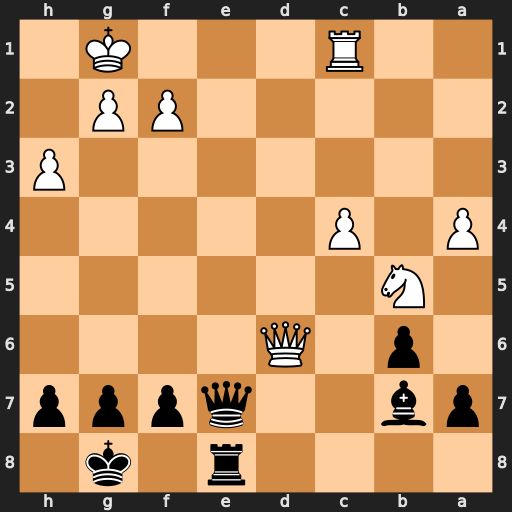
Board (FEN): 4r1k1/pb2qppp/1p1Q4/1N6/P1P5/7P/5PP1/2R3K1
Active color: b
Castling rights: -
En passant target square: -
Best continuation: Qg5 Qg3 Qxc1+